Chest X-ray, PA view. Patient: 50 years old, sex M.
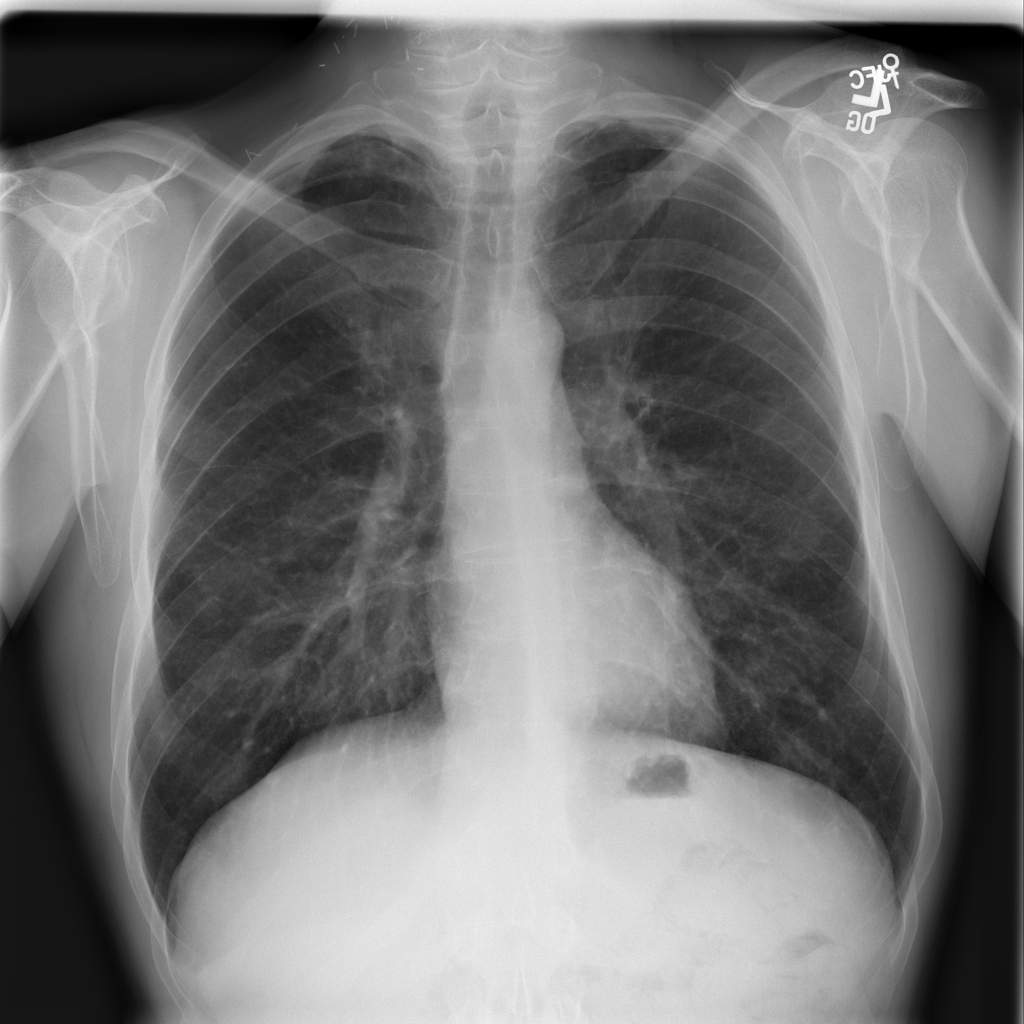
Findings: Nodule